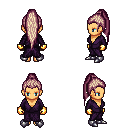
a pixel art fantasy rpg character, female body template, human, tanned skin, purple robe, magenta pants, white blonde extra-long topknot hairstyle, gold gloves, metal boots, four views (front, back, left, right), 2x2 character sprite sheet, small pixel art, hard edges, no anti-aliasing